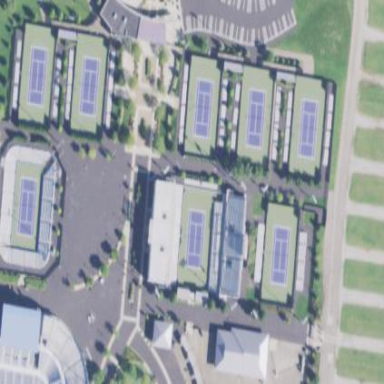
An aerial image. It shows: Stadium dedicated to tennis.